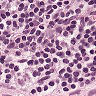
Metastatic tissue present: no